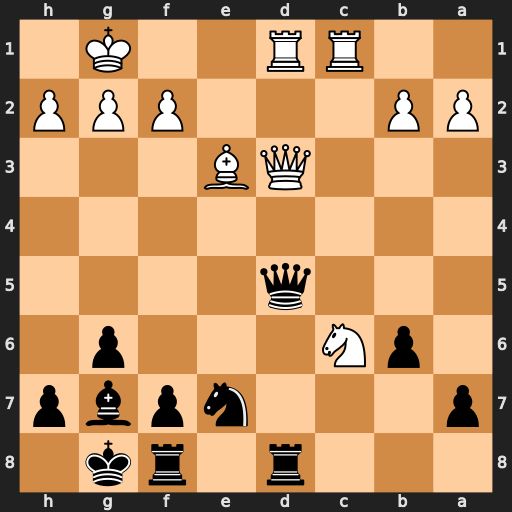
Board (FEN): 3r1rk1/p3npbp/1pN3p1/3q4/8/3QB3/PP3PPP/2RR2K1
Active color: b
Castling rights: -
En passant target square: -
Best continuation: Qxd3 Nxe7+ Kh8 Rxd3 Rxd3